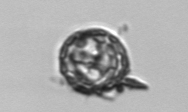
Label: Thalassiosira_TAG_external_detritus